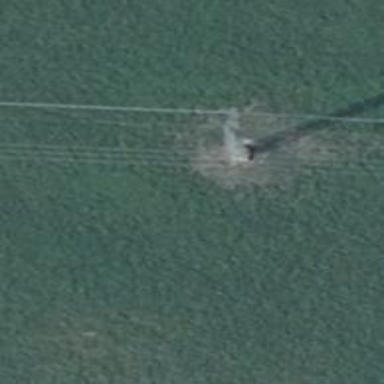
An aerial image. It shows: Power tower.